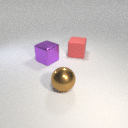
large red rubber cube behind large purple metal cube